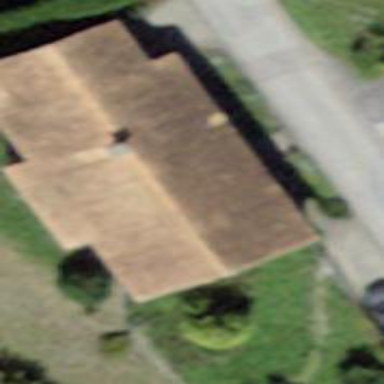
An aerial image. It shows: Detached building.